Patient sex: M
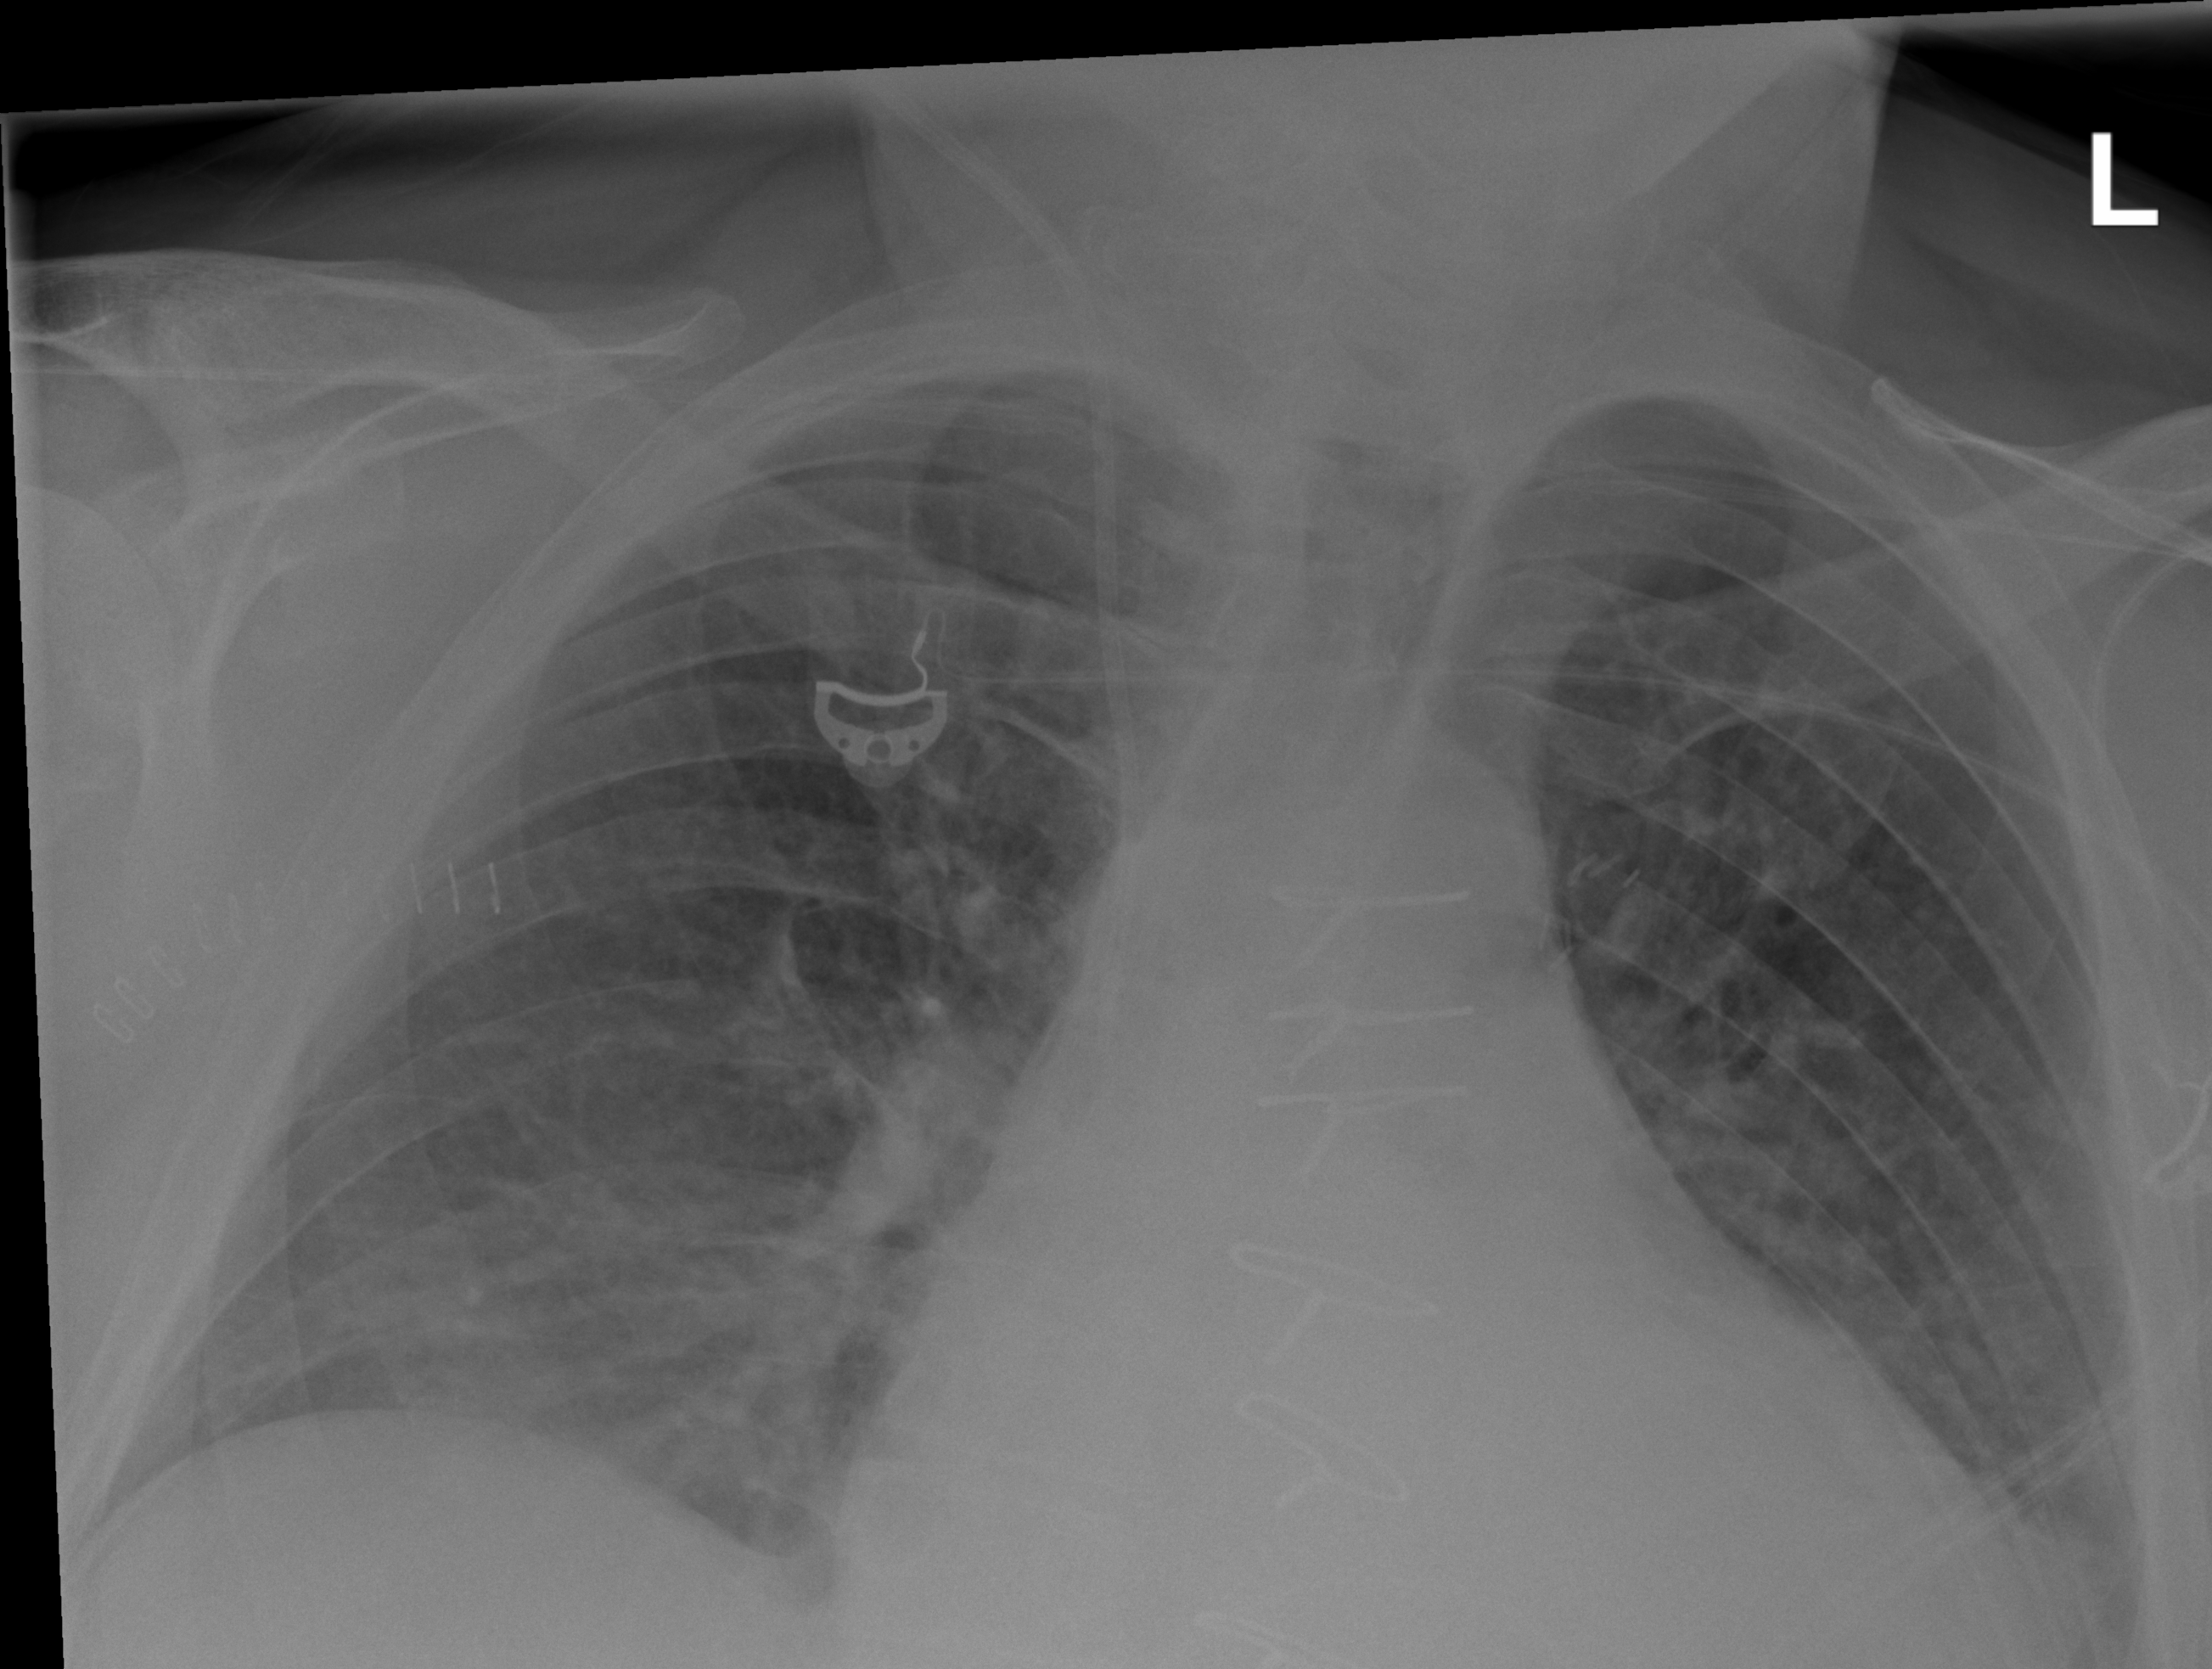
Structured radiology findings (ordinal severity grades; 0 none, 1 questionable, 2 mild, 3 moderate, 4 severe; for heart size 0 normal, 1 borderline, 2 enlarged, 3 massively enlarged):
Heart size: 3
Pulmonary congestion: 2
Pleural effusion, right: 0
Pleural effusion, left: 2
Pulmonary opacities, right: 1
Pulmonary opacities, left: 1
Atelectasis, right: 0
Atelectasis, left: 2